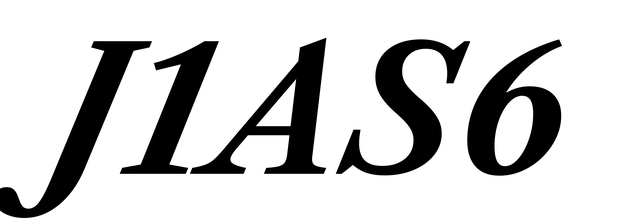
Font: LibreCaslonText-Italic_Bold_Italic